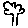
Label: tree